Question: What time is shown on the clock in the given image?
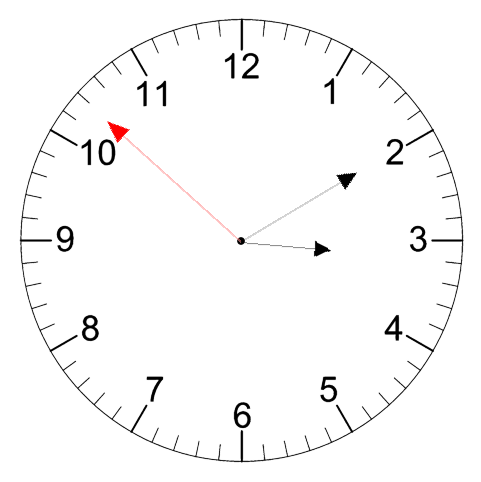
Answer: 03:09:52